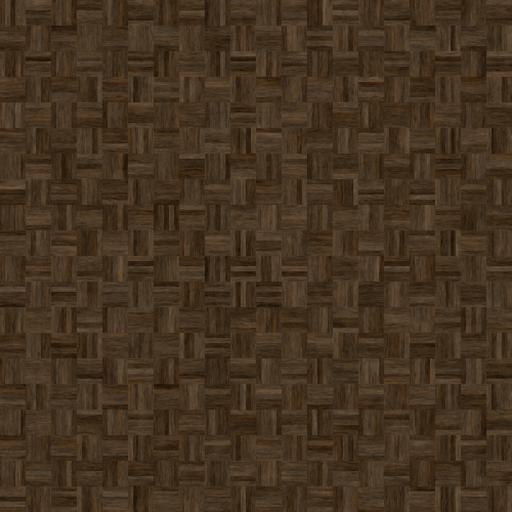
Tags: dark floor flooring parquet shiny wood wooden